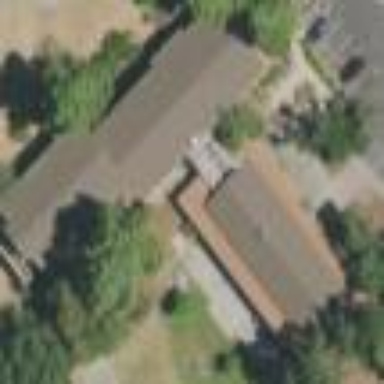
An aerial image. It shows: Dormitory building.